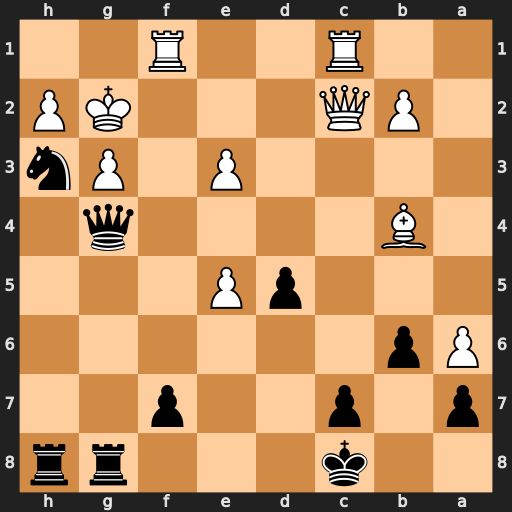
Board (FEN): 2k3rr/p1p2p2/Pp6/3pP3/1B4q1/4P1Pn/1PQ3KP/2R2R2
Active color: b
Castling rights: -
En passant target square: -
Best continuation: Nf4+ Kh1 Rxh2+ Qxh2 Ne2 Kg2 Nxg3 Qh3 Nxf1+ Qxg4+ Rxg4+